Field crop: maize
Growth stage: 2
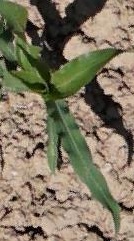
Species: maize